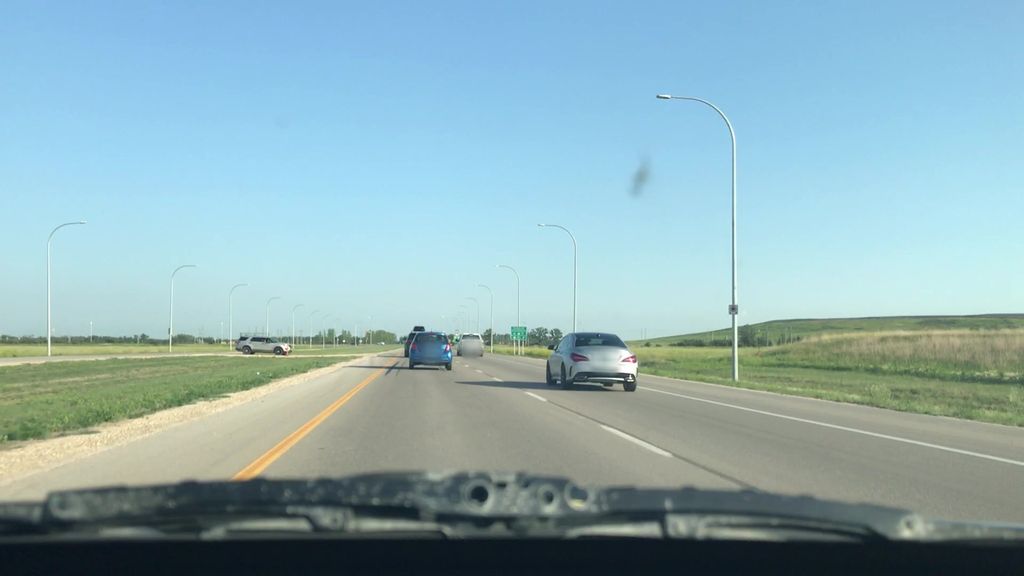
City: winnipeg